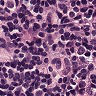
Metastatic tissue present: yes